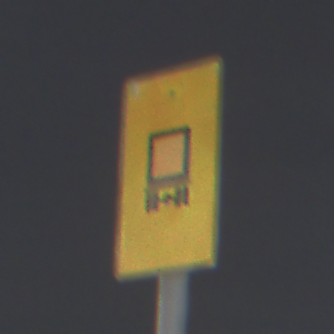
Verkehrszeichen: KennzeichnungspflichtigeFahrzeugeGefaehrlicheGueterOhnePfeilsymbol
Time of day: Night
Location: Outdoor (Urban)
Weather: PartlyCloudy
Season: NotSpecified
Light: Artificial